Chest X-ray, PA view. Patient: 60 years old, sex M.
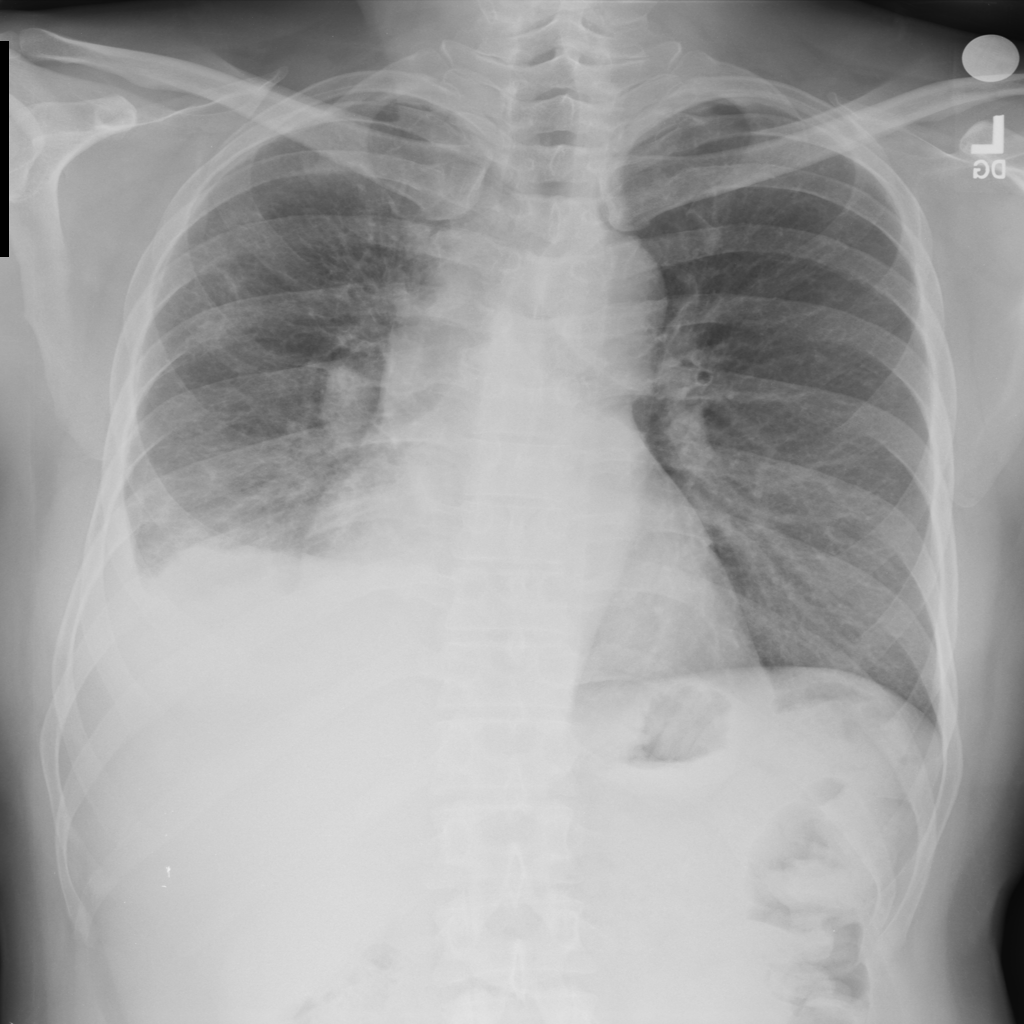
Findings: Atelectasis, Effusion, Pneumothorax